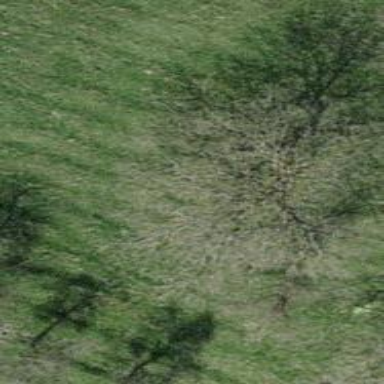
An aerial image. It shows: Single tag "natural: tree."